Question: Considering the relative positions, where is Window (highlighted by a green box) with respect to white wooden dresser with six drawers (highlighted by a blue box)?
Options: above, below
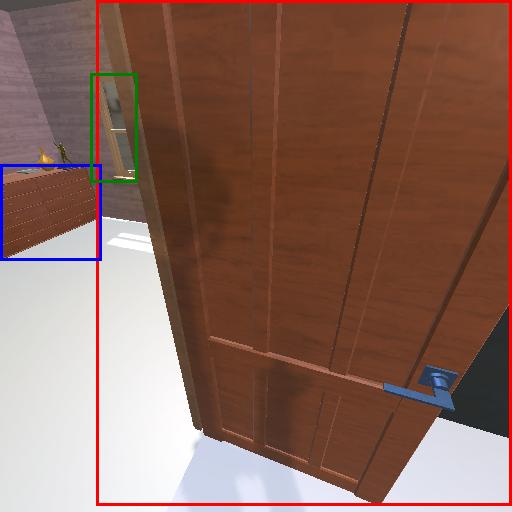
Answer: above